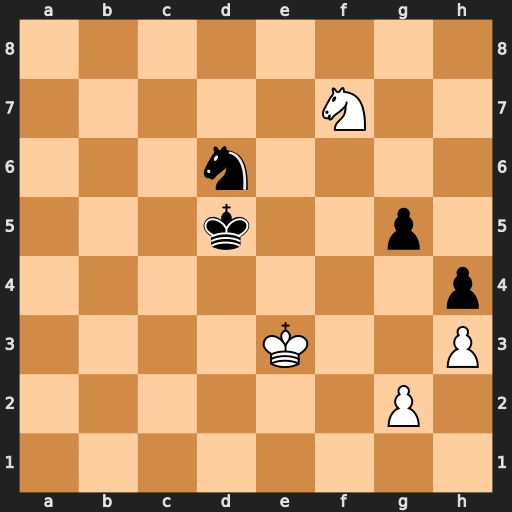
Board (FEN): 8/5N2/3n4/3k2p1/7p/4K2P/6P1/8
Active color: w
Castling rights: -
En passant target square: -
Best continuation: Nxg5 Nf5+ Kf4